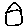
Label: house